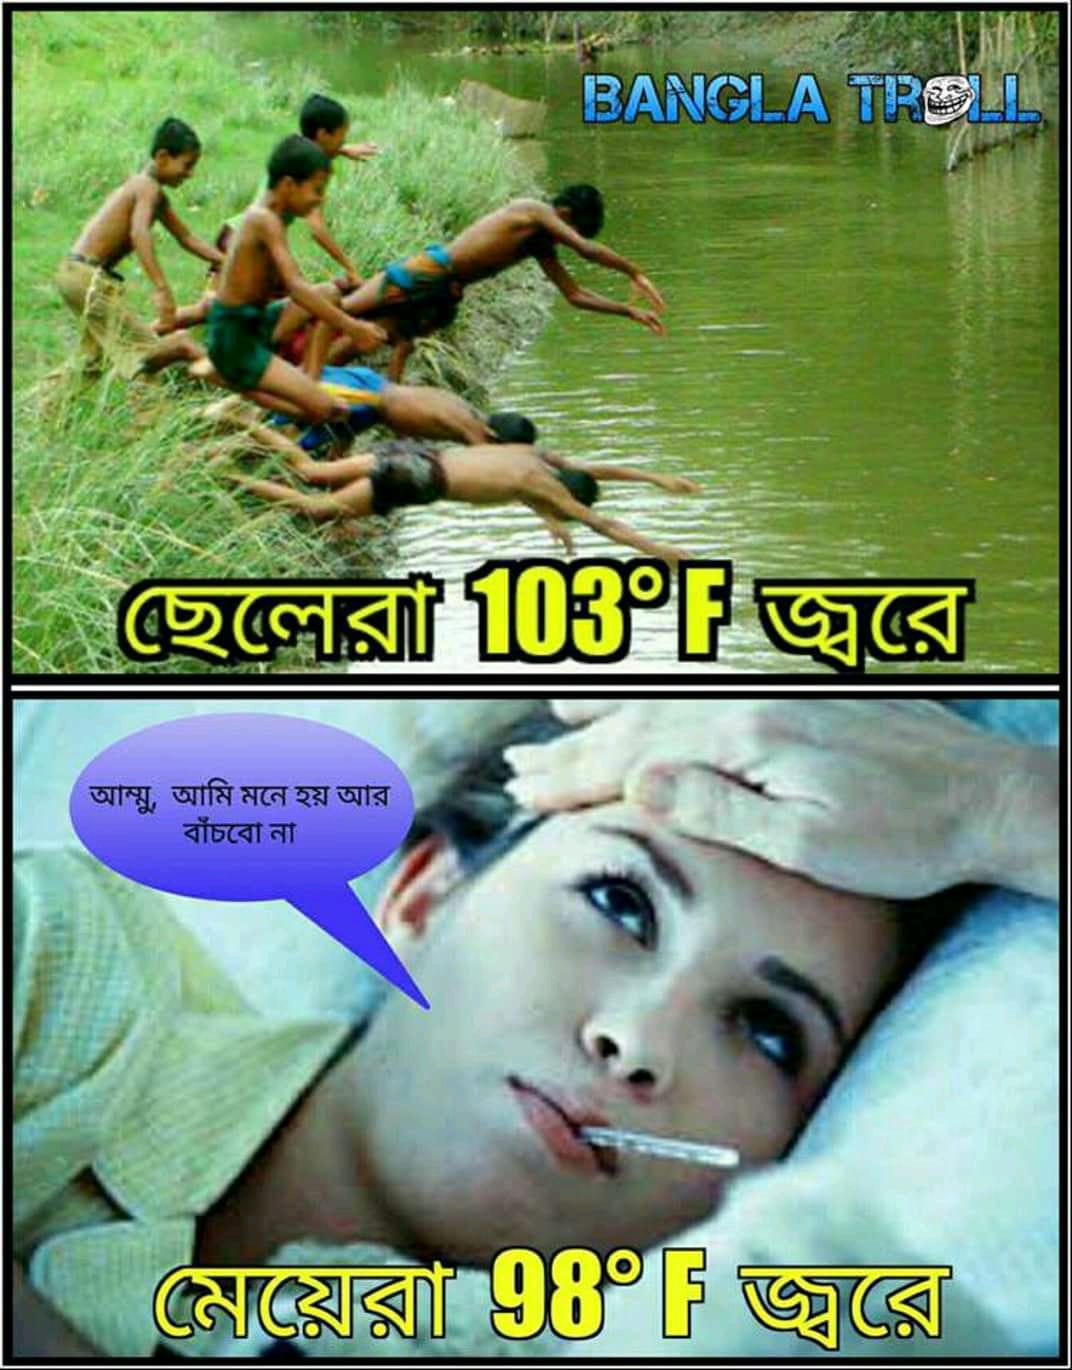
Caption: ছেলেরা 103 F জ্বরে  আম্মু, আমি মনে হয় আর বাঁচবো না   মেয়েরা 98 F জ্বরে
Label: non-hate